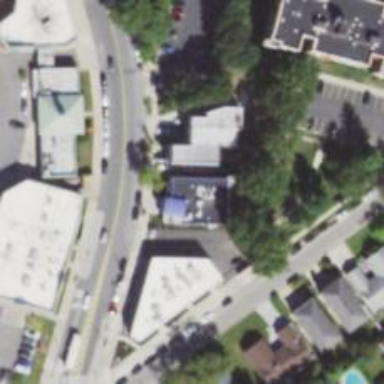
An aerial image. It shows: Healthcare center.